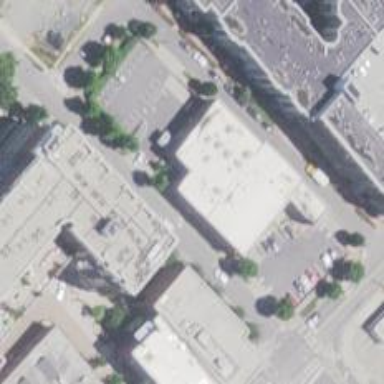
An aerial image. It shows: Pharmacy providing healthcare services.